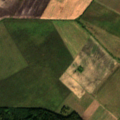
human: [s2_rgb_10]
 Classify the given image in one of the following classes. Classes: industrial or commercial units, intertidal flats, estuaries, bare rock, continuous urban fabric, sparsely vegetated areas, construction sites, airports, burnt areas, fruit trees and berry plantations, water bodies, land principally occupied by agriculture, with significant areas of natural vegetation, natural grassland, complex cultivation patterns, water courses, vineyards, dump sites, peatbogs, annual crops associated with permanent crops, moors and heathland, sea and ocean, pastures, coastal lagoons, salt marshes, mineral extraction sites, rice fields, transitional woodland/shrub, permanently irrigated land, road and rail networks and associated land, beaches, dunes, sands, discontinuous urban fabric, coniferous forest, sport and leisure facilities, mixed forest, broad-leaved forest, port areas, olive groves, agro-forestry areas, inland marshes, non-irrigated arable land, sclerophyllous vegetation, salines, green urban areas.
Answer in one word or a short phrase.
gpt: non-irrigated arable land, mixed forest